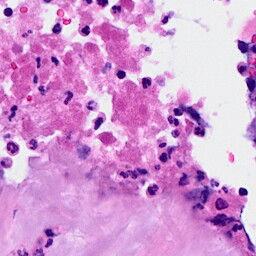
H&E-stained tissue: Breast